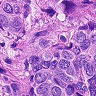
Metastatic tissue present: yes